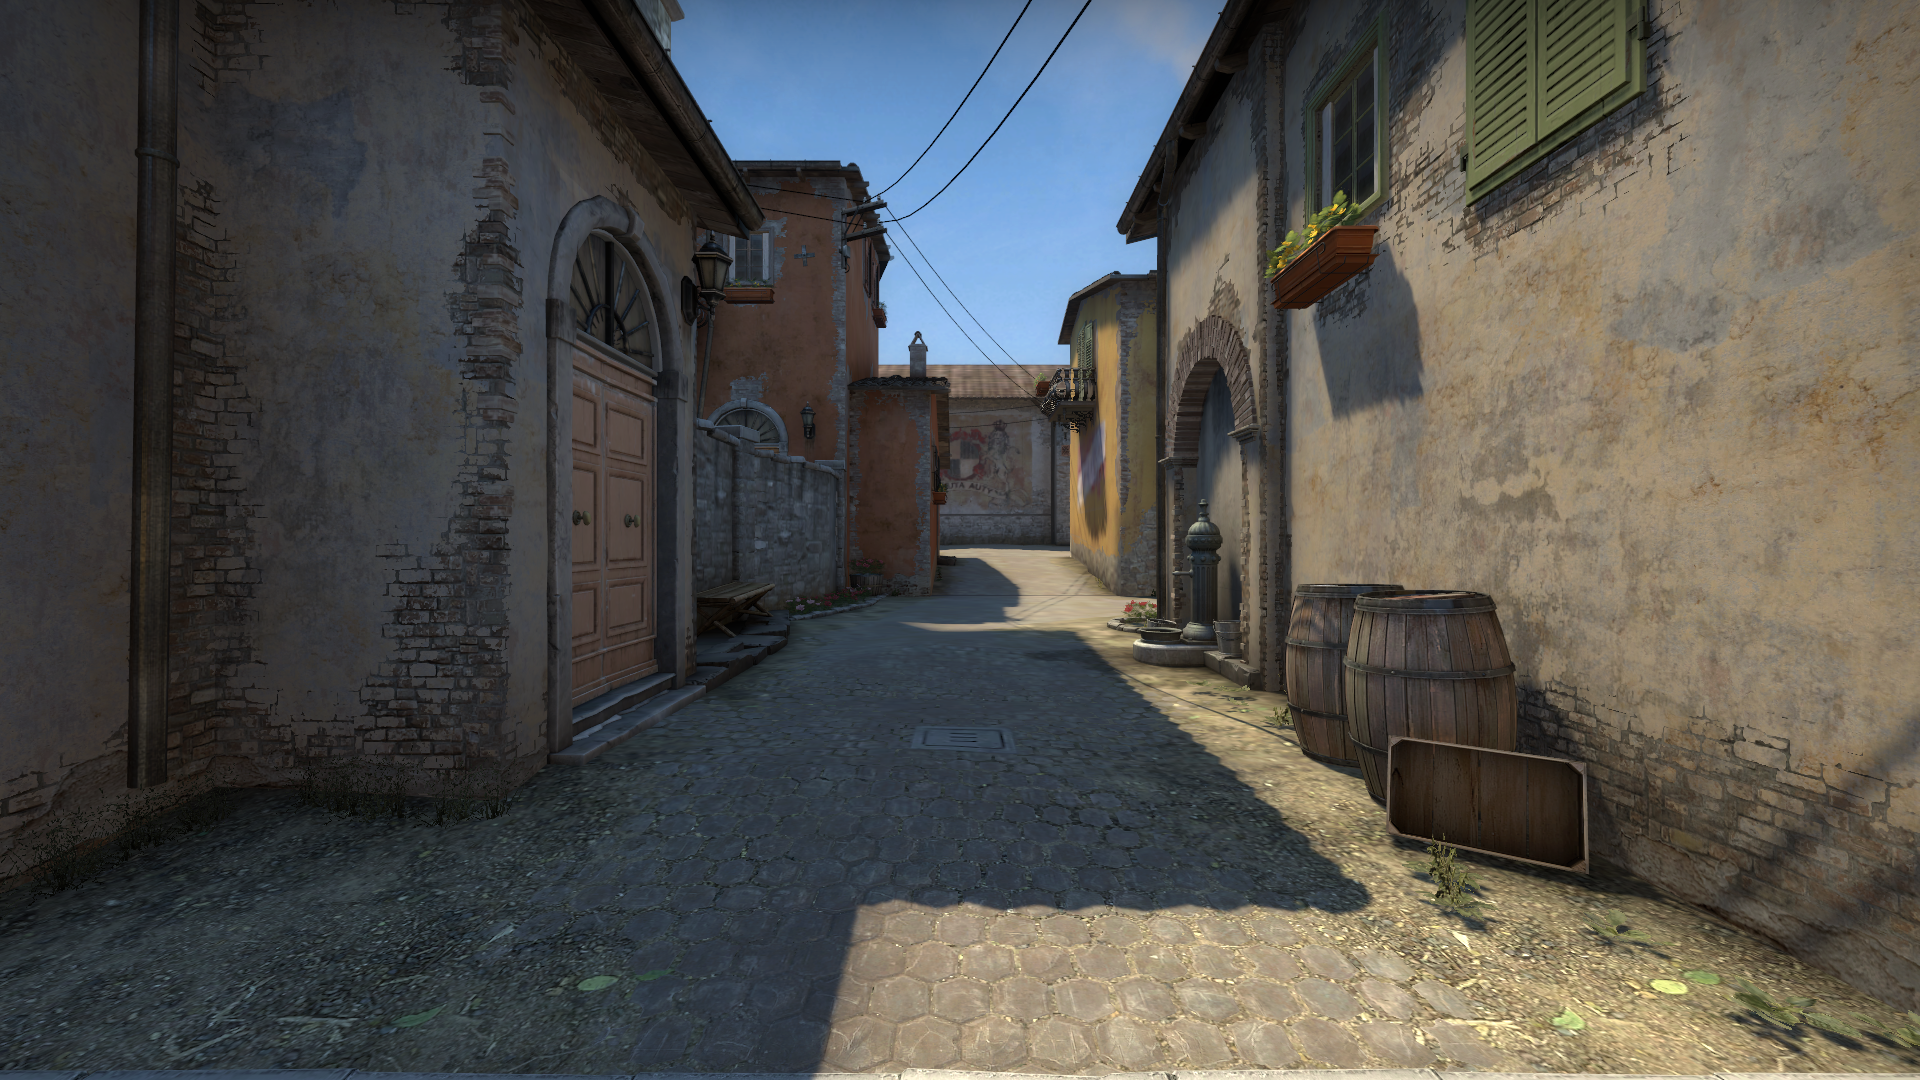
Map: de_inferno